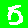
Digit: 5